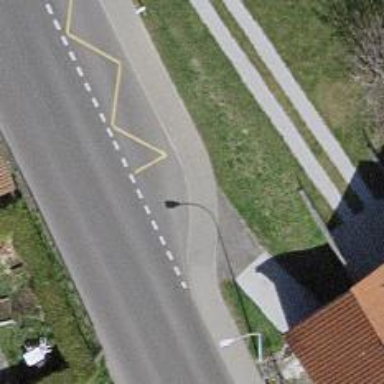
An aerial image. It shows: Sidewalk with public transport platform.